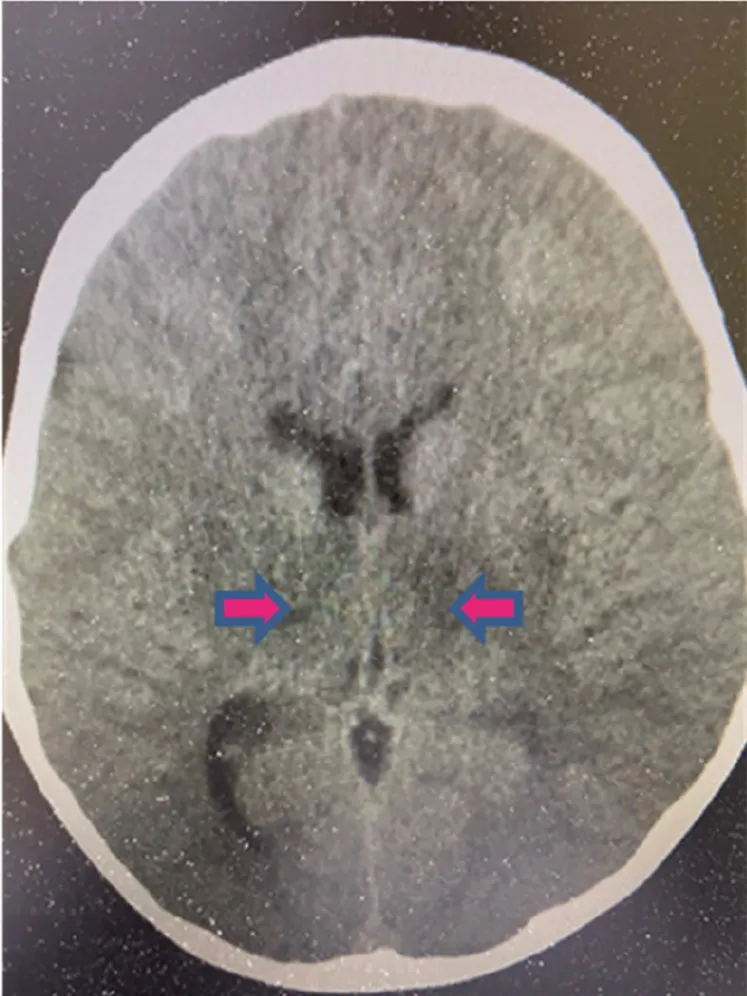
Brain CT scan of the ANE patient. The CT scan revealed hypodense edema involving bilateral thalami, dorsal pons, and midbrain.
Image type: radiology (ct)